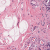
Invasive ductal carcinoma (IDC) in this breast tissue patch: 1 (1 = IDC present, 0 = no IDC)